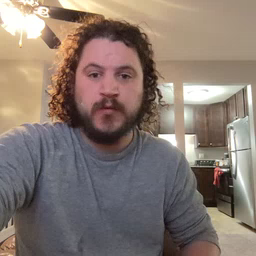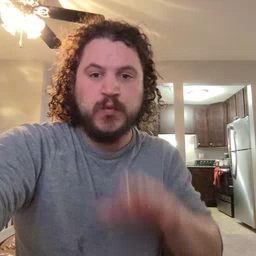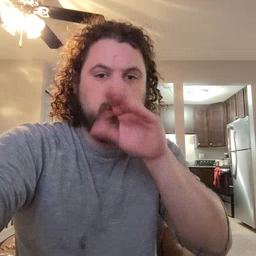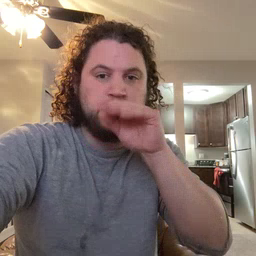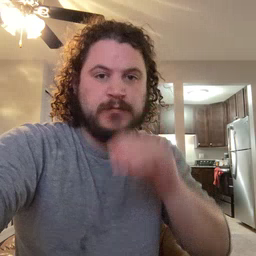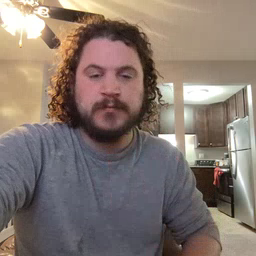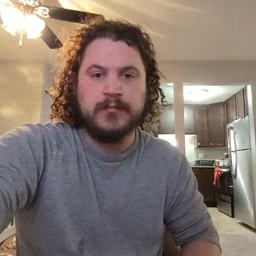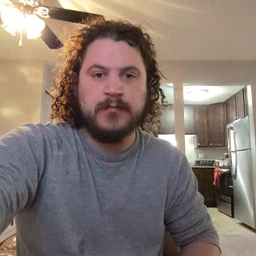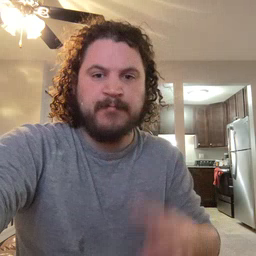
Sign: goose